Interaction volume radius: 10 \u00c5
Interaction volume height: 40 \u00c5
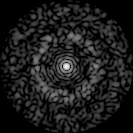
Disorder parameter: 0.8396